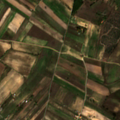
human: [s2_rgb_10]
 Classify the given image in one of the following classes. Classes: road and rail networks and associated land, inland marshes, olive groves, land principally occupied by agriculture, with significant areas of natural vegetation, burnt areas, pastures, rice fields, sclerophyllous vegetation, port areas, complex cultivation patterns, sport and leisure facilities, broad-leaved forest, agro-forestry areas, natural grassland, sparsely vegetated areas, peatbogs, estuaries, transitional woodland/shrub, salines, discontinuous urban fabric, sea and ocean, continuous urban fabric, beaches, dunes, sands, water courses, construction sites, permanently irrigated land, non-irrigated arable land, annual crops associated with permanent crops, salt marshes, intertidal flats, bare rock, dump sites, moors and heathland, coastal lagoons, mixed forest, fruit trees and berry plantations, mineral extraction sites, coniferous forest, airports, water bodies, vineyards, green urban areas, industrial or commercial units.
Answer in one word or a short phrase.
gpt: vineyards, fruit trees and berry plantations, complex cultivation patterns, broad-leaved forest